Interaction volume radius: 10 \u00c5
Interaction volume height: 10 \u00c5
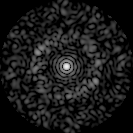
Disorder parameter: 0.8248